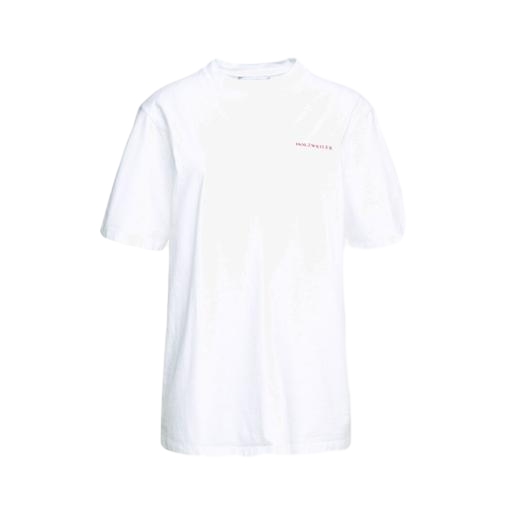
regular t-shirt, white le paradis boyfriend t-shirt, off-white classic t-shirt, white background